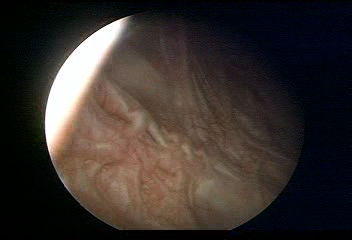
Modality: WLC
Class: Normal mucosa
Bladder cancer association: No